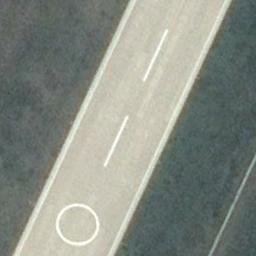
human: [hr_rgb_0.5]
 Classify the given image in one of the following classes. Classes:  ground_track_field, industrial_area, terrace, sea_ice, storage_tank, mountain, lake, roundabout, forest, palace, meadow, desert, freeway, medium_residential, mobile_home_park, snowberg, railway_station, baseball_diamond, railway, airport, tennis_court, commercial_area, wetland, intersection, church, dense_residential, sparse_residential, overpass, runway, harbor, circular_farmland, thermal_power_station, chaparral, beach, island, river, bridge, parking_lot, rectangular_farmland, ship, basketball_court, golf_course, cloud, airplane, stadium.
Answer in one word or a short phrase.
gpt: runway